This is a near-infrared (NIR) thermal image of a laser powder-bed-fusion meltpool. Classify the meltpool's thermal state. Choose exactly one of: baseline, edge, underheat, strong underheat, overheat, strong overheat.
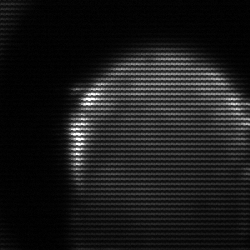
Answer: edge